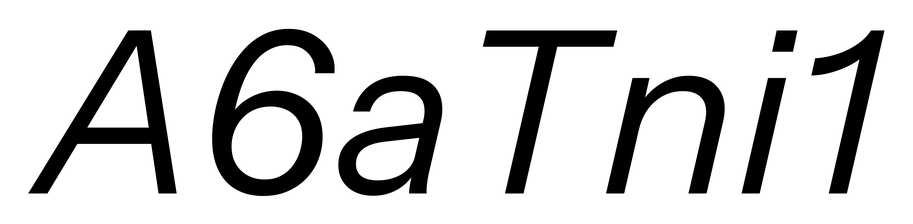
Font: InstrumentSans-Italic_Italic